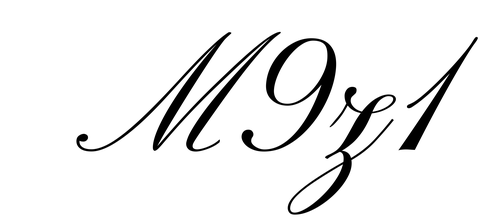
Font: PinyonScript-Regular